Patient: sex F, age 57
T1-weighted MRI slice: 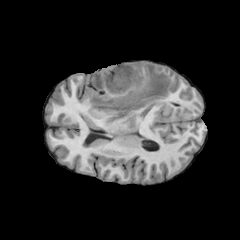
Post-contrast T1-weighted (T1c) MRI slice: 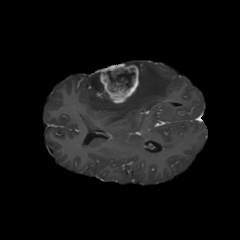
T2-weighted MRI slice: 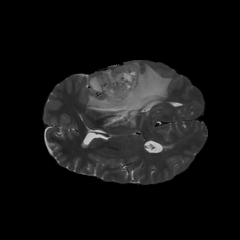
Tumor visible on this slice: yes
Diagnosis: Glioblastoma, IDH-wildtype
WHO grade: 4